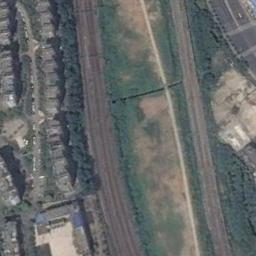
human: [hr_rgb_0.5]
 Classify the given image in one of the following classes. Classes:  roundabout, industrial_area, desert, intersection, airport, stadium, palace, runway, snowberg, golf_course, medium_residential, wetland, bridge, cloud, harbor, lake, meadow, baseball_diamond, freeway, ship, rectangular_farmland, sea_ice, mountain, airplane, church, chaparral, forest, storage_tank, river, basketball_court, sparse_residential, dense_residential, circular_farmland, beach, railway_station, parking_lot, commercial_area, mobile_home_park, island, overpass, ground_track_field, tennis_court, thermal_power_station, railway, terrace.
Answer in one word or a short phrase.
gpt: railway